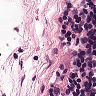
Metastatic tissue present: no